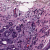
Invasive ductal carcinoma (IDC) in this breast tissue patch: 1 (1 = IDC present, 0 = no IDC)